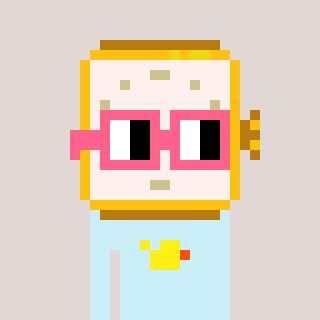
a pixel art character with square pink glasses, a watch-shaped head and a cold-colored body on a warm background